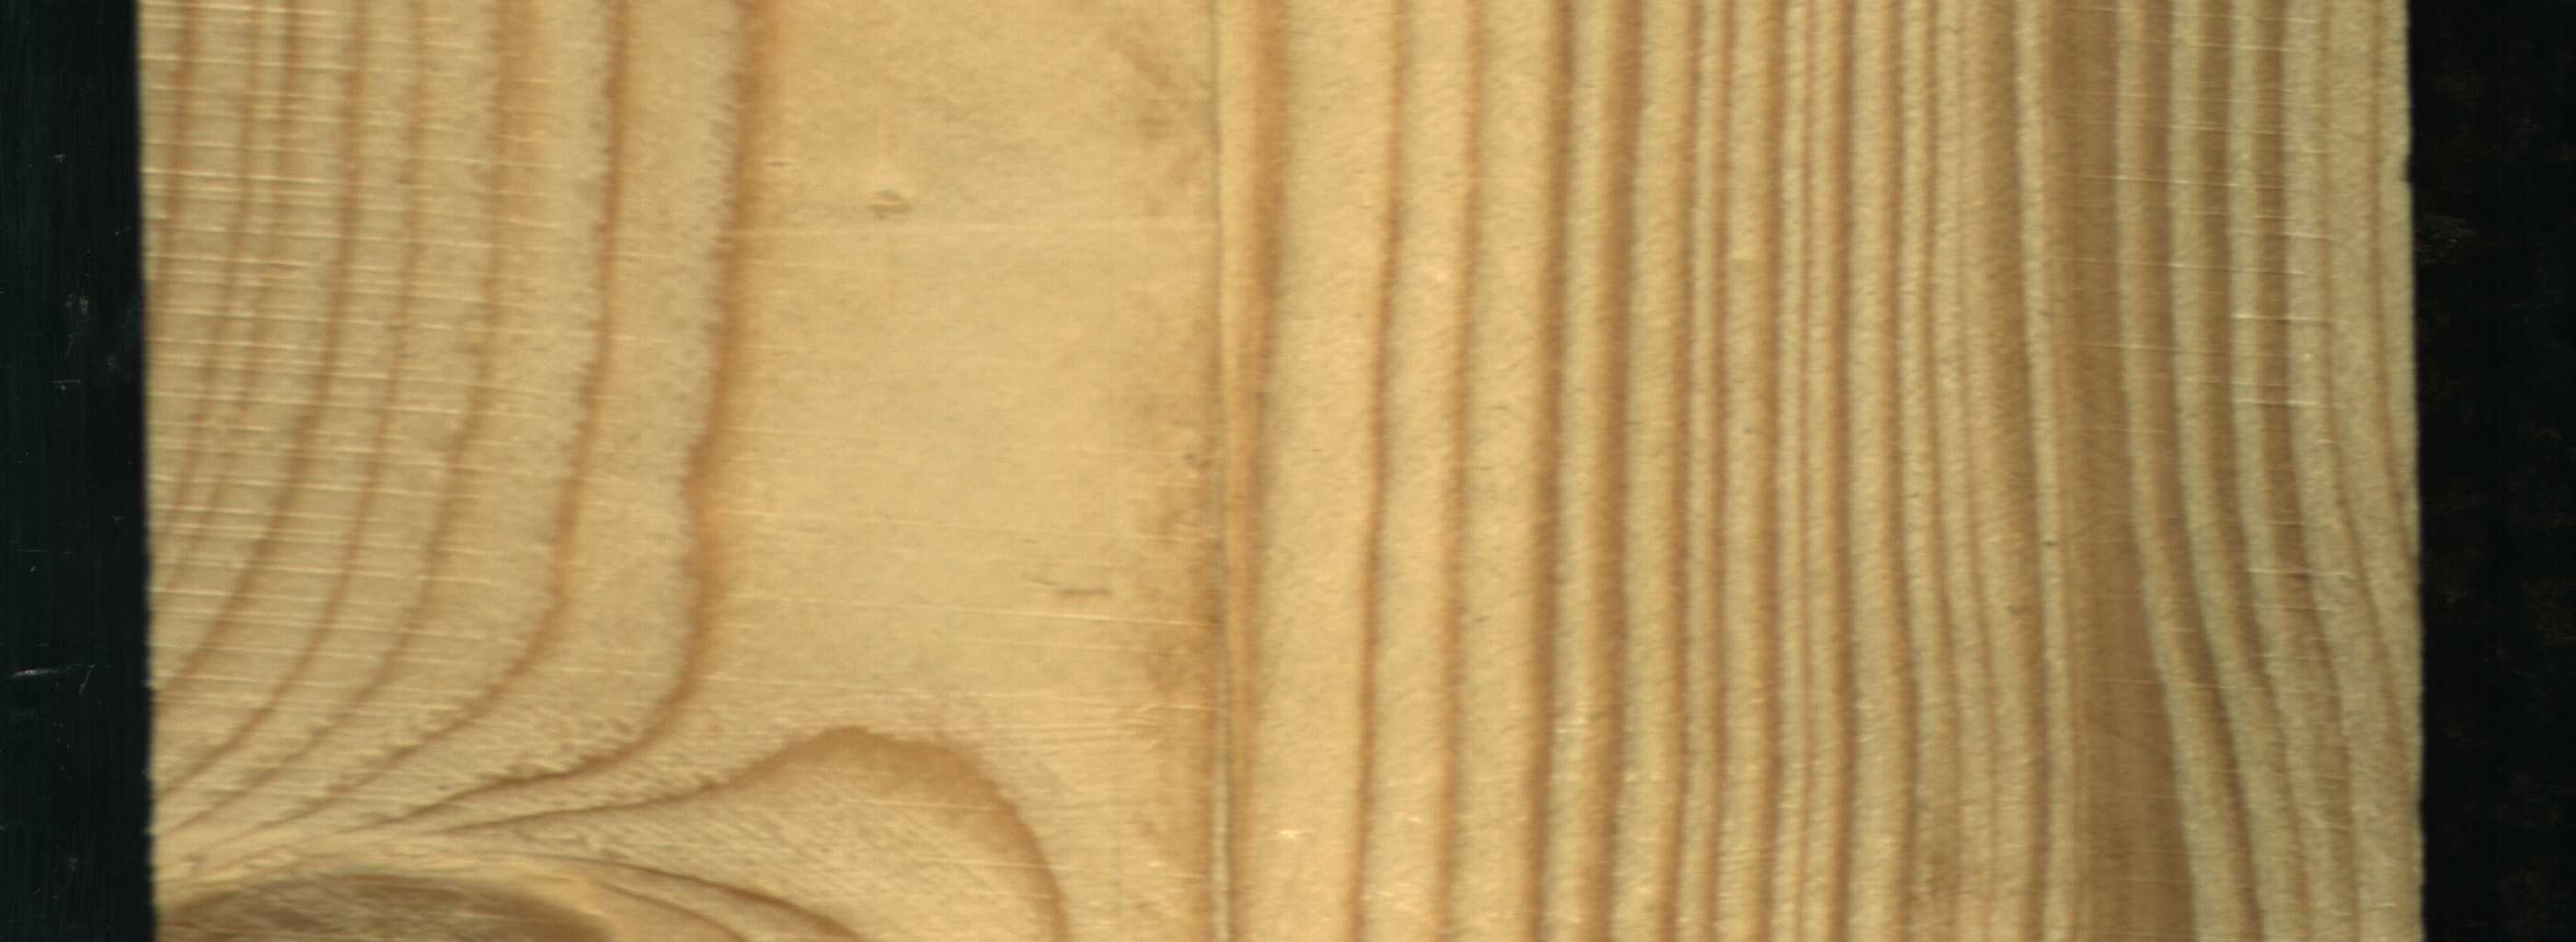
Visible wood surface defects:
Quartzity
Live_Knot